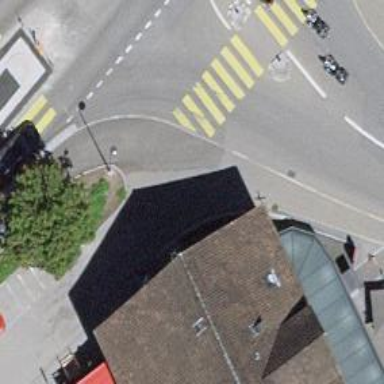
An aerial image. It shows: Sidewalk along the footway.